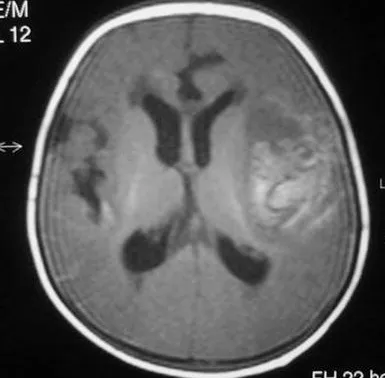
Axial T1-weighted cranial MR image shows hemorrhages in temporal lobe.
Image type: radiology (mri)